Question: I am trying to achieve this in an android app layout.

So far I have managed to get the buttons the way I wish, but I am having trouble working out how I am going to implement the divider and the layout on the right side of it.
Here is what I have so far:
'''
<?xml version="1.0" encoding="utf-8"?>
<!-- this is main activity's layout. a main menu of sorts. -->
<LinearLayout xmlns:android="http://schemas.android.com/apk/res/android"
android:layout_width="fill_parent" android:layout_height="fill_parent" android:orientation="vertical" android:gravity="center" android:background="@drawable/background">
<RelativeLayout android:layout_width="wrap_content" android:layout_height="wrap_content" android:gravity="center" android:id="@+id/layout_maintest2_relativelayoutleft">
<Button android:text="@string/string_main_NewCalculation" android:drawableLeft="@drawable/calculator5" android:onClick="onClickButton_NewCalculation" android:id="@+id/button_main_NewCalculation" android:layout_width="300px" android:layout_height="90px" android:drawablePadding="0px"></Button>
<Button android:text="@string/string_main_Help" android:drawableLeft="@drawable/question" android:onClick="onClickButton_Help" android:id="@+id/button_main_Help" android:layout_width="150px" android:layout_height="90px" android:drawablePadding="0px" android:layout_below="@id/button_main_NewCalculation"></Button>
<Button android:text="@string/string_main_Share" android:drawableLeft="@drawable/share" android:onClick="onClickButton_Share" android:id="@+id/button_main_Share" android:layout_width="150px" android:layout_height="90px" android:drawablePadding="0px" android:layout_below="@id/button_main_NewCalculation" android:layout_toRightOf="@id/button_main_Help"></Button>
</RelativeLayout>
<RelativeLayout android:layout_width="wrap_content" android:layout_height="wrap_content" android:id="@+id/layout_maintest2_relativelayoutright" android:layout_toRightOf="@id/layout_maintest2_relativelayoutleft" android:layout_alignTop="@id/layout_maintest2_relativelayoutleft">
<TextView android:layout_width="wrap_content" android:textSize="24px" android:textStyle="bold" android:layout_height="match_parent" android:id="@+id/textView_calculator_CalculatorTitle" android:text="@string/string_calculator_CalculatorTitle"></TextView>
</RelativeLayout>
</LinearLayout>
'''
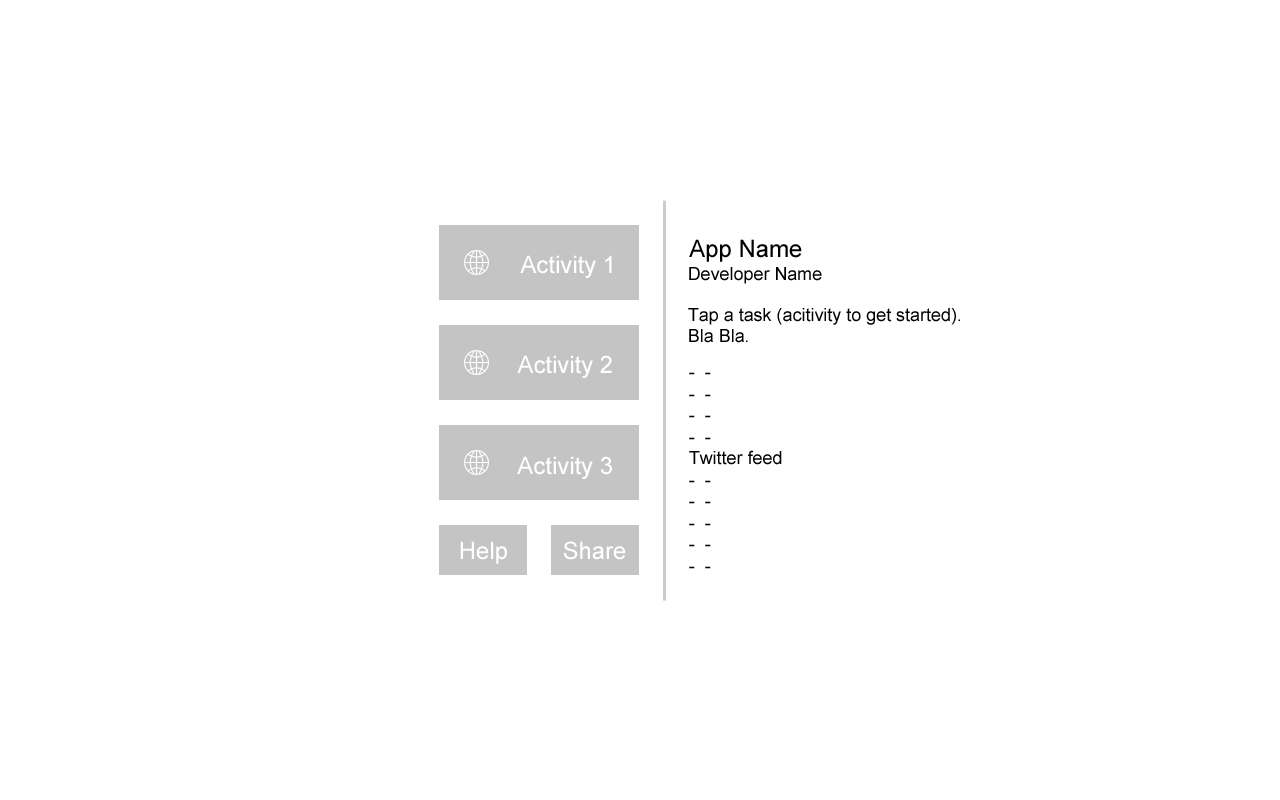
Answer: Its hard to tell from the image you uploaded but are you trying to keep the two relative layouts side by side?
You can try to position the layouts by declaring them to be drawn to one side of the parent or the other. I cant remember off the top of my head at the moment and I know thats a crappy answer but I think the answer is somewhere in here
<URL>
Take a look at the android:layout_alignParentRight="true" declaration.
Im pretty sure I used something similar to position multiple views and buttons in the same parent before. Try it out and when I get back to my work computer on monday Ill look through my projects and see which one I know works the best.